Here is a 2-D grayscale rendering of raw bearing vibration samples (signal-to-image). Based on the visible evidence, which condition applies: normal, inner_race, outer_race, ball?
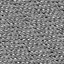
Answer: outer_race